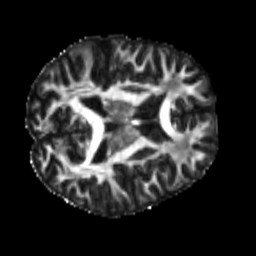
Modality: FA
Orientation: axial
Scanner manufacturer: siemens
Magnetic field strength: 3 T
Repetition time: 4 s
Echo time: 0.0594 s